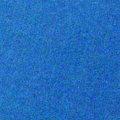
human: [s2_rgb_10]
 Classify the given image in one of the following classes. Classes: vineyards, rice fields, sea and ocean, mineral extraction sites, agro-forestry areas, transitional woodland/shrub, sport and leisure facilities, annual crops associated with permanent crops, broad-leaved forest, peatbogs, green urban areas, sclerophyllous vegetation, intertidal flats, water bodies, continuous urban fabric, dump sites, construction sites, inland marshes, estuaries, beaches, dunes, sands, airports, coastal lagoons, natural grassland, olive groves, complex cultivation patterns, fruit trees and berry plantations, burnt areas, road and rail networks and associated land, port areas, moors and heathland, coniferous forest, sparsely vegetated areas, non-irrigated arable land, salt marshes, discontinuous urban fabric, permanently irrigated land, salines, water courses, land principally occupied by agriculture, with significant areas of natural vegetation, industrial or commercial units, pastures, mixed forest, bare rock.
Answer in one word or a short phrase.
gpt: sea and ocean